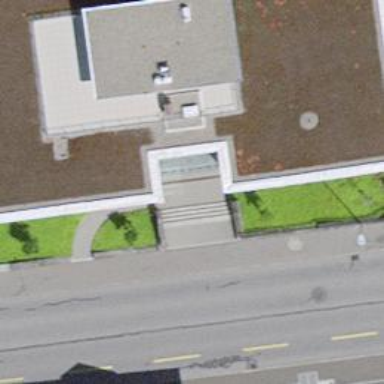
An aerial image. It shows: Road with steps.